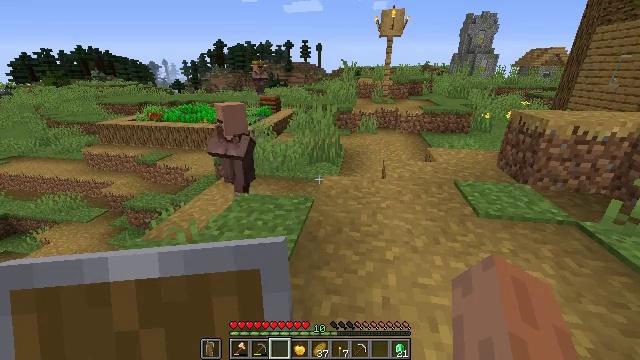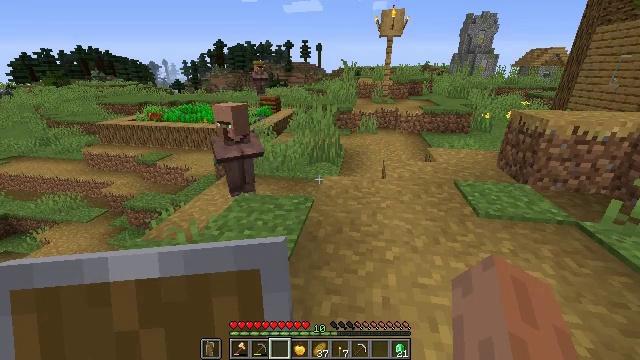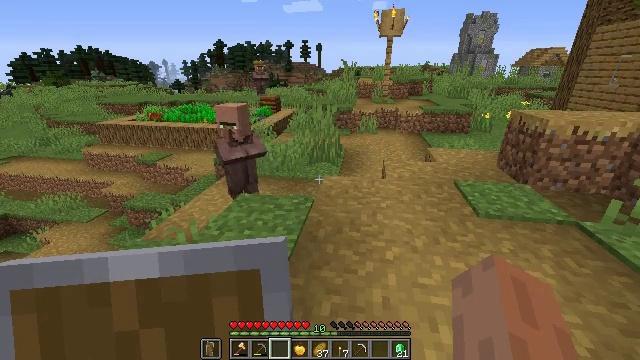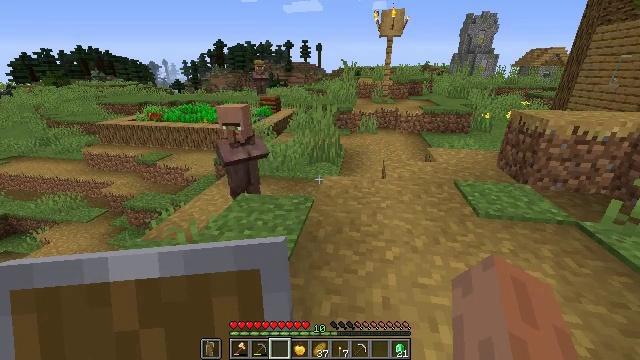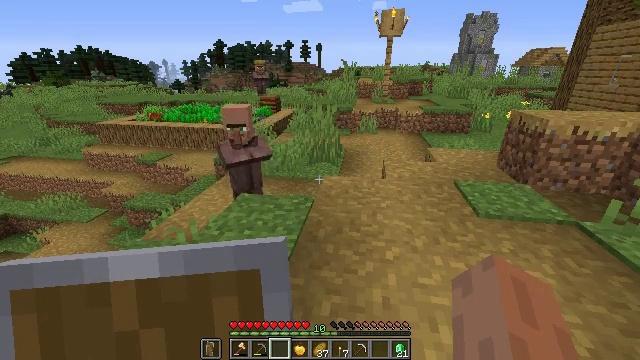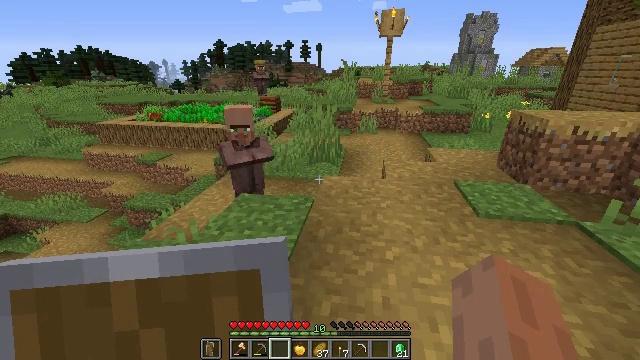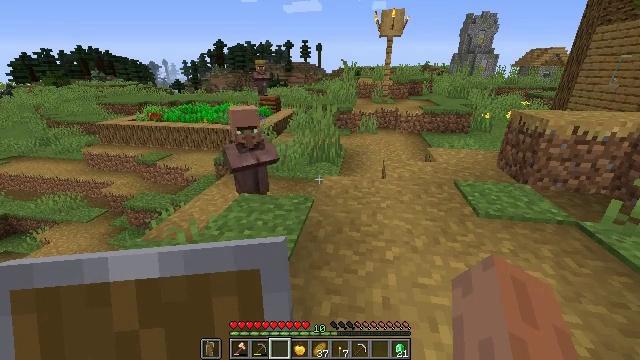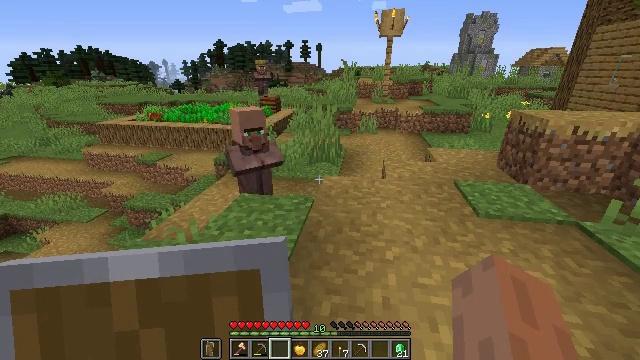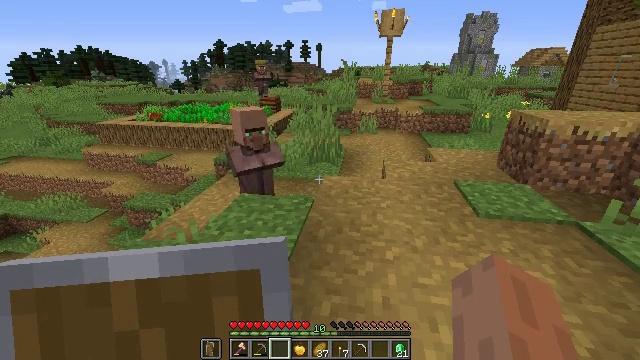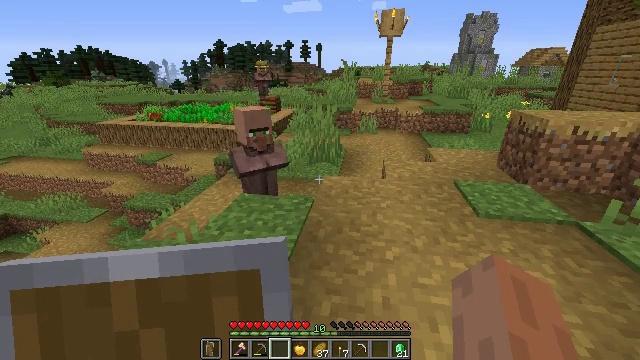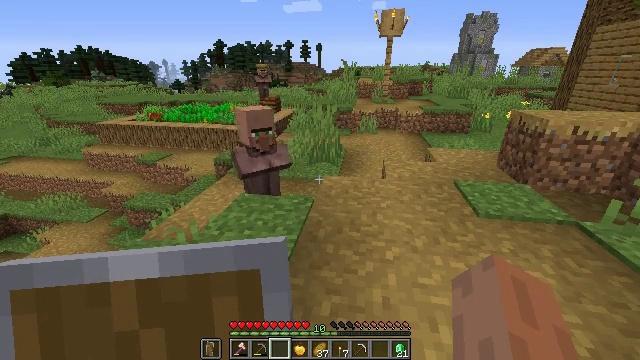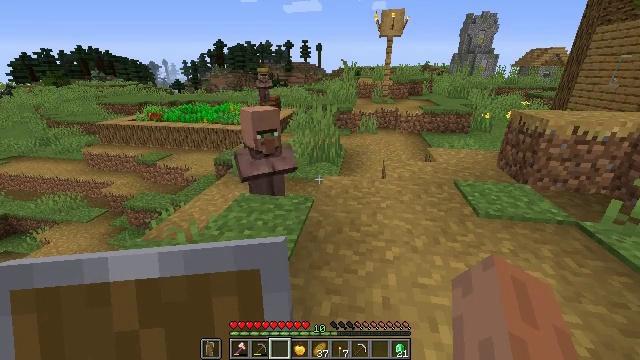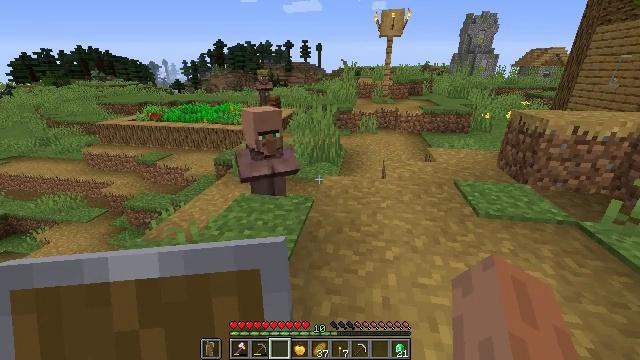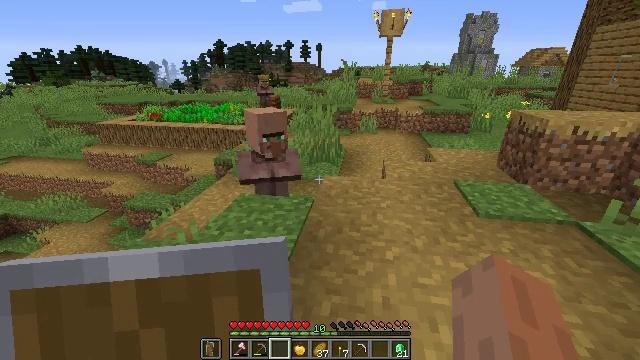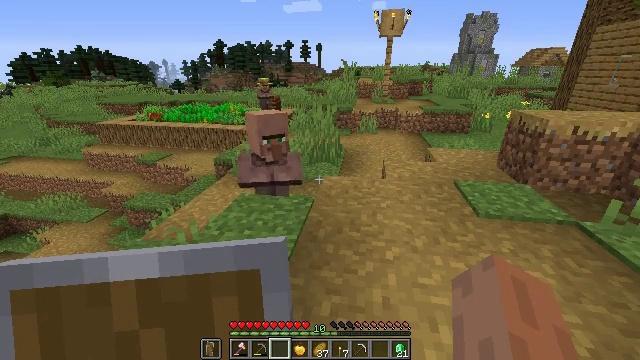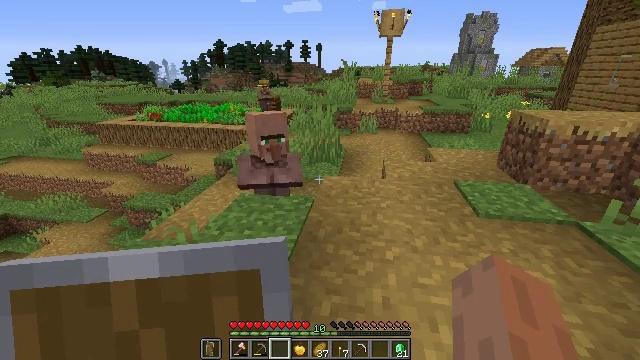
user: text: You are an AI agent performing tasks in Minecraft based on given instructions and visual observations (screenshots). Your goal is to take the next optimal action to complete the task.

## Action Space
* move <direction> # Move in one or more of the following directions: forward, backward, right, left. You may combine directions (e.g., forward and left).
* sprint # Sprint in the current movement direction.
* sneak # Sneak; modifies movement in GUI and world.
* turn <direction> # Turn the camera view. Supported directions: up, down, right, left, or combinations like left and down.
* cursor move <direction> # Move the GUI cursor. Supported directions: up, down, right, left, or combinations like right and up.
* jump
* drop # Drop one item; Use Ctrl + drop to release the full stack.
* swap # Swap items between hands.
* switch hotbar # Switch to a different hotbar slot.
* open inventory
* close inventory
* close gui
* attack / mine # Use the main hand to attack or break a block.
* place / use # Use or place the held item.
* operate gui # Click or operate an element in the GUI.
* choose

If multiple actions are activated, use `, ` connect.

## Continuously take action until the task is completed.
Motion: motion action
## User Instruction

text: Mine the smithing table.
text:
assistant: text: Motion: no_op
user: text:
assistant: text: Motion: no_op
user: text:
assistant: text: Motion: no_op
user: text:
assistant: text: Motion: no_op
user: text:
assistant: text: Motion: no_op
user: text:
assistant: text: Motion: no_op
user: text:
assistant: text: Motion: no_op
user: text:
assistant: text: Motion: no_op
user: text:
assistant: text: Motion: no_op
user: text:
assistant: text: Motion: no_op
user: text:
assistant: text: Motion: no_op
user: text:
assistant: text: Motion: no_op
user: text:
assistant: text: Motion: no_op
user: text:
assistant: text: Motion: no_op
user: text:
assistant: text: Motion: no_op
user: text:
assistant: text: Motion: no_op
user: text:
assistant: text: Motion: turn right and down
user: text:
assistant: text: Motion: turn right and down
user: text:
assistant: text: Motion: turn down
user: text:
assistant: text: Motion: no_op
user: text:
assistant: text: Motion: jump
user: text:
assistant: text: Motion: jump
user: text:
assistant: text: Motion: jump
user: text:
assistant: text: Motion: move back, jump
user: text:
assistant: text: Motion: move back
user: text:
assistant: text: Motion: move back
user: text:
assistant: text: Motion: move back
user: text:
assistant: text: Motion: move back, turn right and up
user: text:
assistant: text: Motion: no_op
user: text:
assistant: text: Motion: no_op